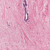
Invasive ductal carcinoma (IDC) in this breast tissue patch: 0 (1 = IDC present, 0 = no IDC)